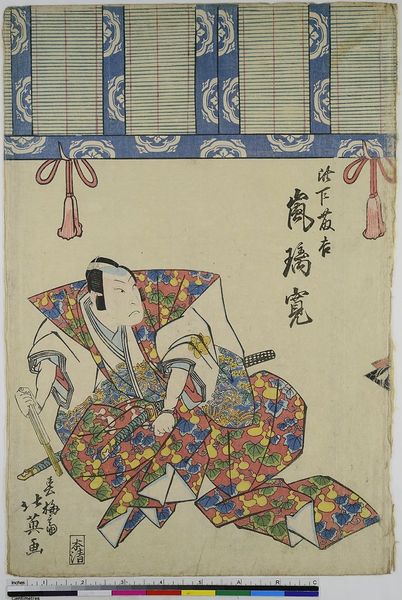
Titel: Der Schauspieler Arashi Rikan II als Konoshita Tokichi
Künstler: Shunbaisai Hokuei
Standort: Hamburg
Institution: Museum für Kunst und Gewerbe Hamburg
Schlagwörter: blau, mann, gelb, bunt, fenster, rot, haare, kordeln, theater, holzschnitt, japan, schrift, papier, essen, ornamente, schriftzeichen, druckgraphik, druckgrafik, säbel, chinesisch, china, zeit, schauspieler, farbholzschnitt, schauspielerin, rollo, kimono, chinese, samurai, sari, kabuki, edo, reproduktionen, chinesische schriftzeichen, druckerzeugnisse, theateraufführung, ukiyo